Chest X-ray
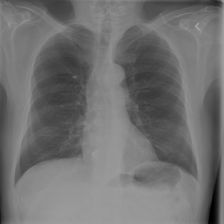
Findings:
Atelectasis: negative
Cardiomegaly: negative
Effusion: negative
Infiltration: negative
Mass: negative
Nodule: negative
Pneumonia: negative
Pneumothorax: negative
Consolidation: negative
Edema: negative
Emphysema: negative
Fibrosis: negative
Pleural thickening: negative
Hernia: negative